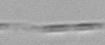
Label: Pseudo-nitzschia